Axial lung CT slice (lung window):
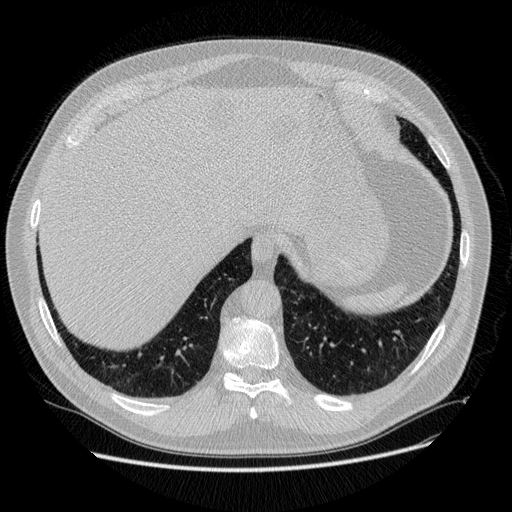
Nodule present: no